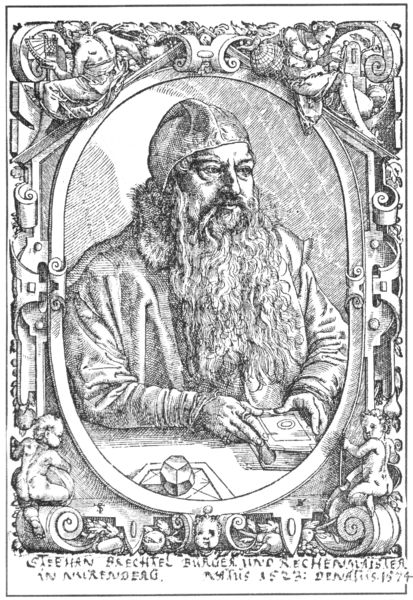
Titel: Bildnis von Stephan Brechtel dem Älteren
Künstler: Tobias Stimmer
Institution: (Seriendruck)
Schlagwörter: blätter, dunkel, hand, mann, weiß, hell, tisch, zeichnung, haube, ornament, bart, kappe, mütze, falten, kragen, pelz, rahmen, vollbart, bild, bildnis, hände, portrait, mantel, oval, früchte, holzschnitt, schrift, rahmung, grafik, sigantur, rand, inschrift, deutsch, philosoph, buch, druck, schnitt, schraffur, stich, künstler, schwarzweiß, text, allegorie, schnörkel, voluten, gelehrter, muschel, schnecken, putten, kupferstich, schwaz, winkel, latein, schwrz, theologe, rollwerk, astrologe, 1574, rechenmeister